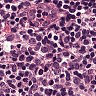
Metastatic tissue present: no